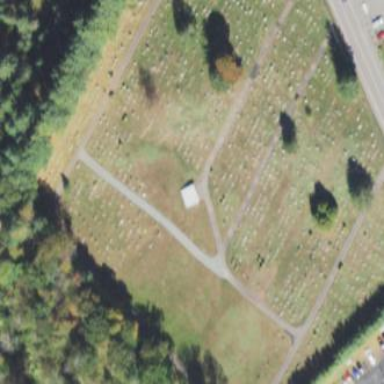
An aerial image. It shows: Cemetery.